Question: Count the number of objects in the diagram.
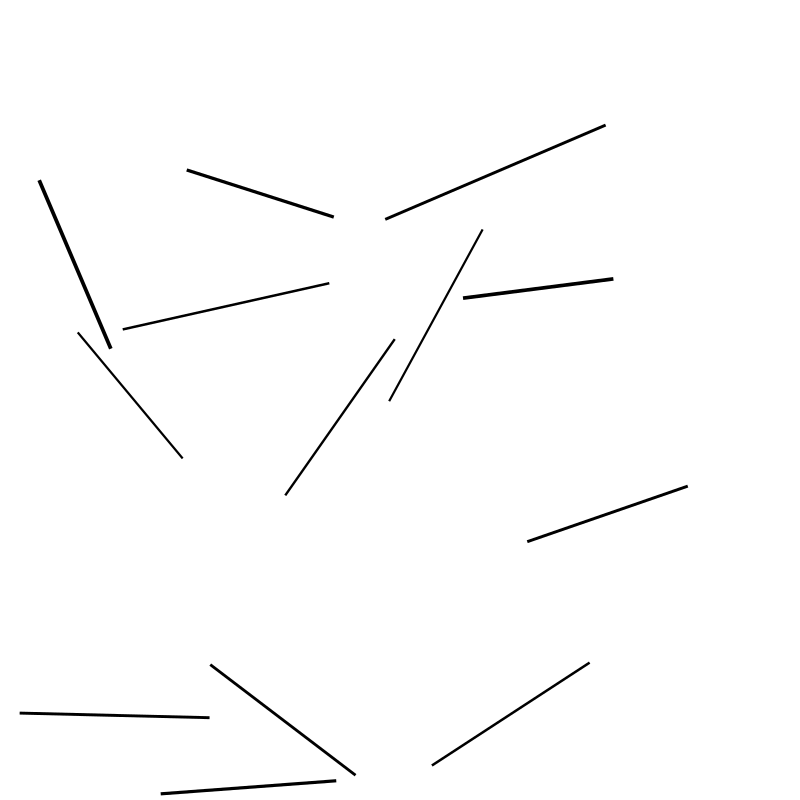
Answer: 13